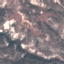
Label: HerbaceousVegetation